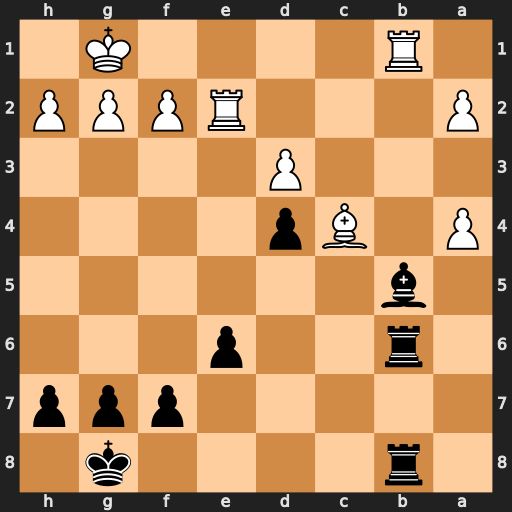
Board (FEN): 1r4k1/5ppp/1r2p3/1b6/P1Bp4/3P4/P3RPPP/1R4K1
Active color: b
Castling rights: -
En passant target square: -
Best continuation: Bxc4 Rxb6 Rxb6